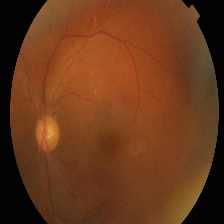
Diabetic retinopathy grade: Proliferative DR